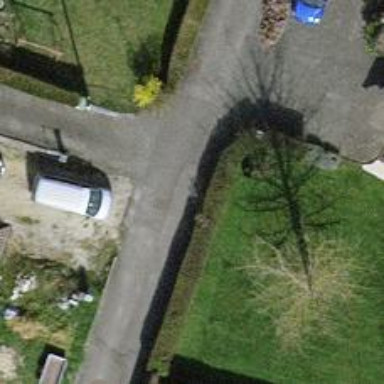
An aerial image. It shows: Hedge barrier.